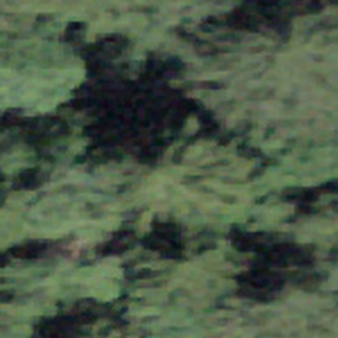
Label: other